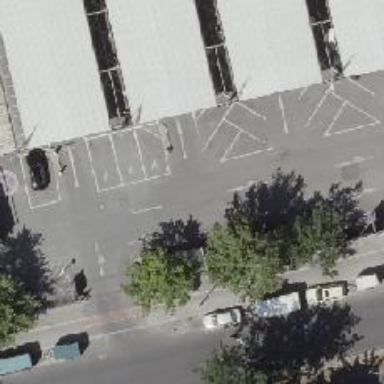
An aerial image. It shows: Parking aisle road with building passage tunnel.